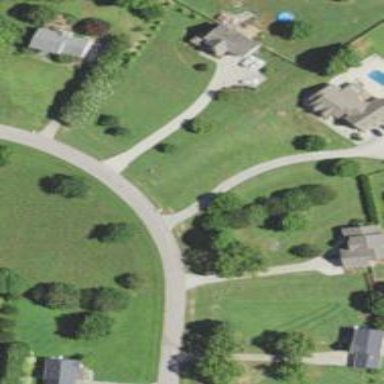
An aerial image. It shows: Driveway leading to service road.